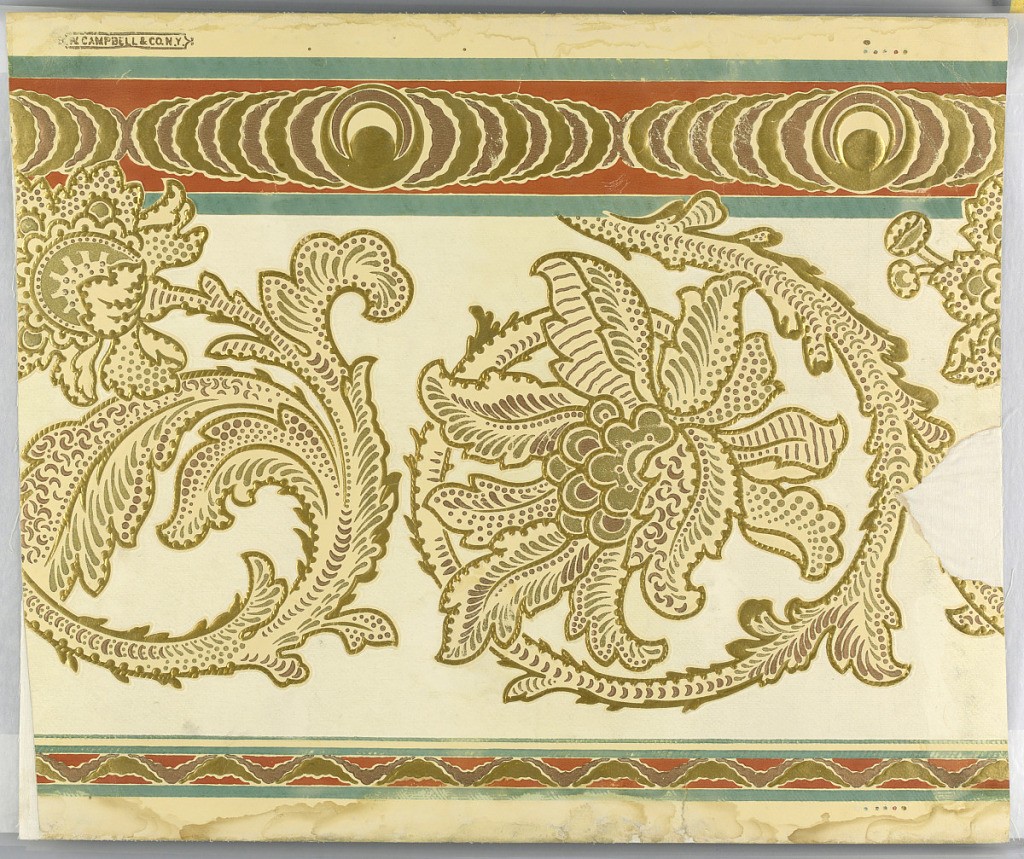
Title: Frieze
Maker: W. Campbell & Co.
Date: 1880–89
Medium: Machine-printed and embossed
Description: Design of frieze consists of large-scale scroll of stem and leaves with a large petaled flower in center of every other scroll. Alternate has a pomegranate growing from top of leafy scroll. The design is old ivory background with touches of copper bronze. Design is heavily gilded in outline which is embossed. Border top and bottom. Top is wider and has turquoise band top and bottom with Indian red field with graduated crescents confronting a circle. Crescents alternate in gold and copper bronze. Narrowbottom border same in coloring with a wave-like design.